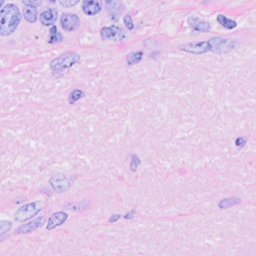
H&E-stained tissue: Breast